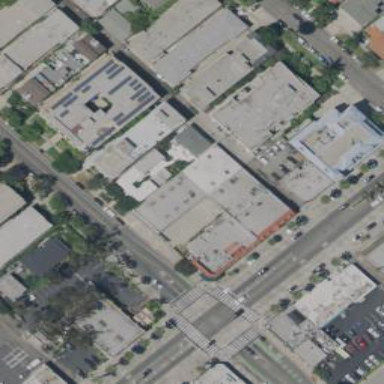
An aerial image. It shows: Commercial building used for car-related activities.